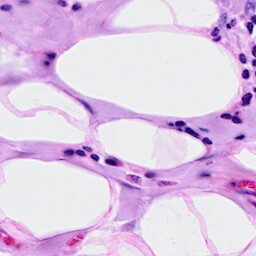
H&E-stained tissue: Breast